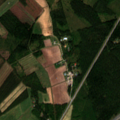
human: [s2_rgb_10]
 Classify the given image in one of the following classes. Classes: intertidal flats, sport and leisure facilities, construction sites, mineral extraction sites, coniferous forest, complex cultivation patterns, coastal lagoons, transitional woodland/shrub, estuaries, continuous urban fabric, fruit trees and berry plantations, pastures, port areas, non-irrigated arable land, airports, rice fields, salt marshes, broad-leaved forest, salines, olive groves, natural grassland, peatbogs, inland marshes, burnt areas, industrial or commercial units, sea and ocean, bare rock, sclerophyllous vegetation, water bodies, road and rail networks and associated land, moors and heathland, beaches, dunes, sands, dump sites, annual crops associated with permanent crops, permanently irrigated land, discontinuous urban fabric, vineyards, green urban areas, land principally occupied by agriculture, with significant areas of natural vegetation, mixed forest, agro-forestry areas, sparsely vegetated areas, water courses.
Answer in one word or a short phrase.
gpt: non-irrigated arable land, coniferous forest, mixed forest, transitional woodland/shrub